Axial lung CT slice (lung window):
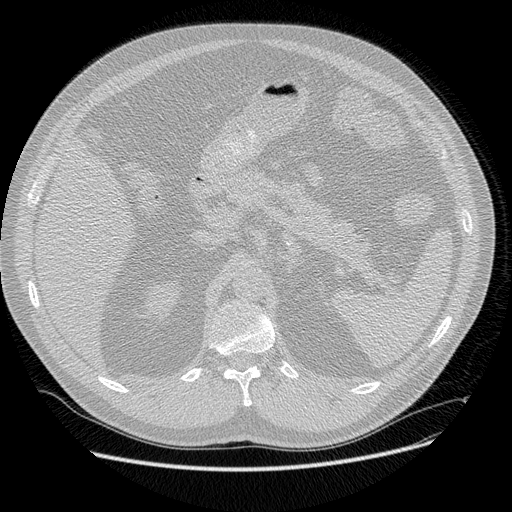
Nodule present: no